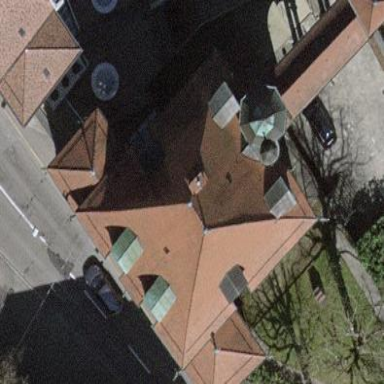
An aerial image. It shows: Museum housed in building.